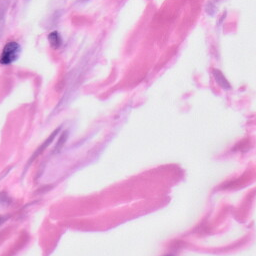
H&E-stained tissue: Skin